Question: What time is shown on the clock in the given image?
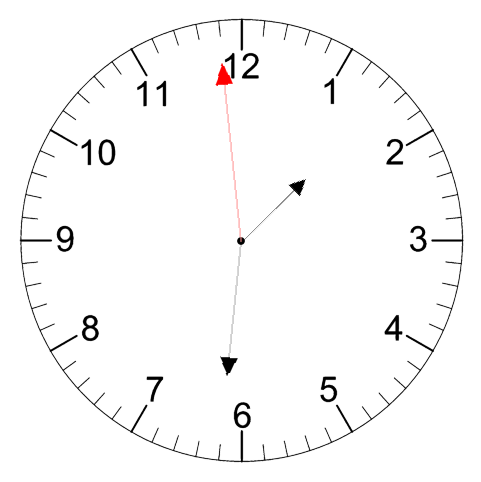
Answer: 01:30:59